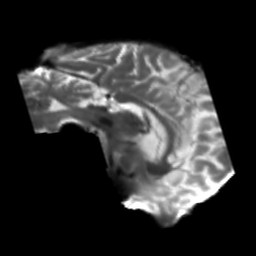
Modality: T2w
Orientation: sagittal
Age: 50
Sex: male
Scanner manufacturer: siemens
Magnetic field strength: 3 T
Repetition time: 5.25 s
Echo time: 0.08 s